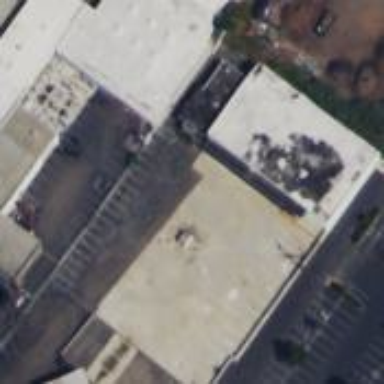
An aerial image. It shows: Commercial building.